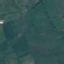
Land use / land cover class: Pasture